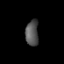
Tissue: prostate
Cell type: Endothelial cells
Senescence score: 0.6927
Nuclear area (px): 332
Mean DAPI intensity: 83.145